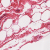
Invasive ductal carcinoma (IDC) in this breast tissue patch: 0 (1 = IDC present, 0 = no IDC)